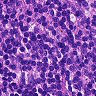
Metastatic tissue present: no